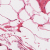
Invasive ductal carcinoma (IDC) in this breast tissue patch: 0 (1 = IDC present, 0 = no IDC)